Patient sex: F
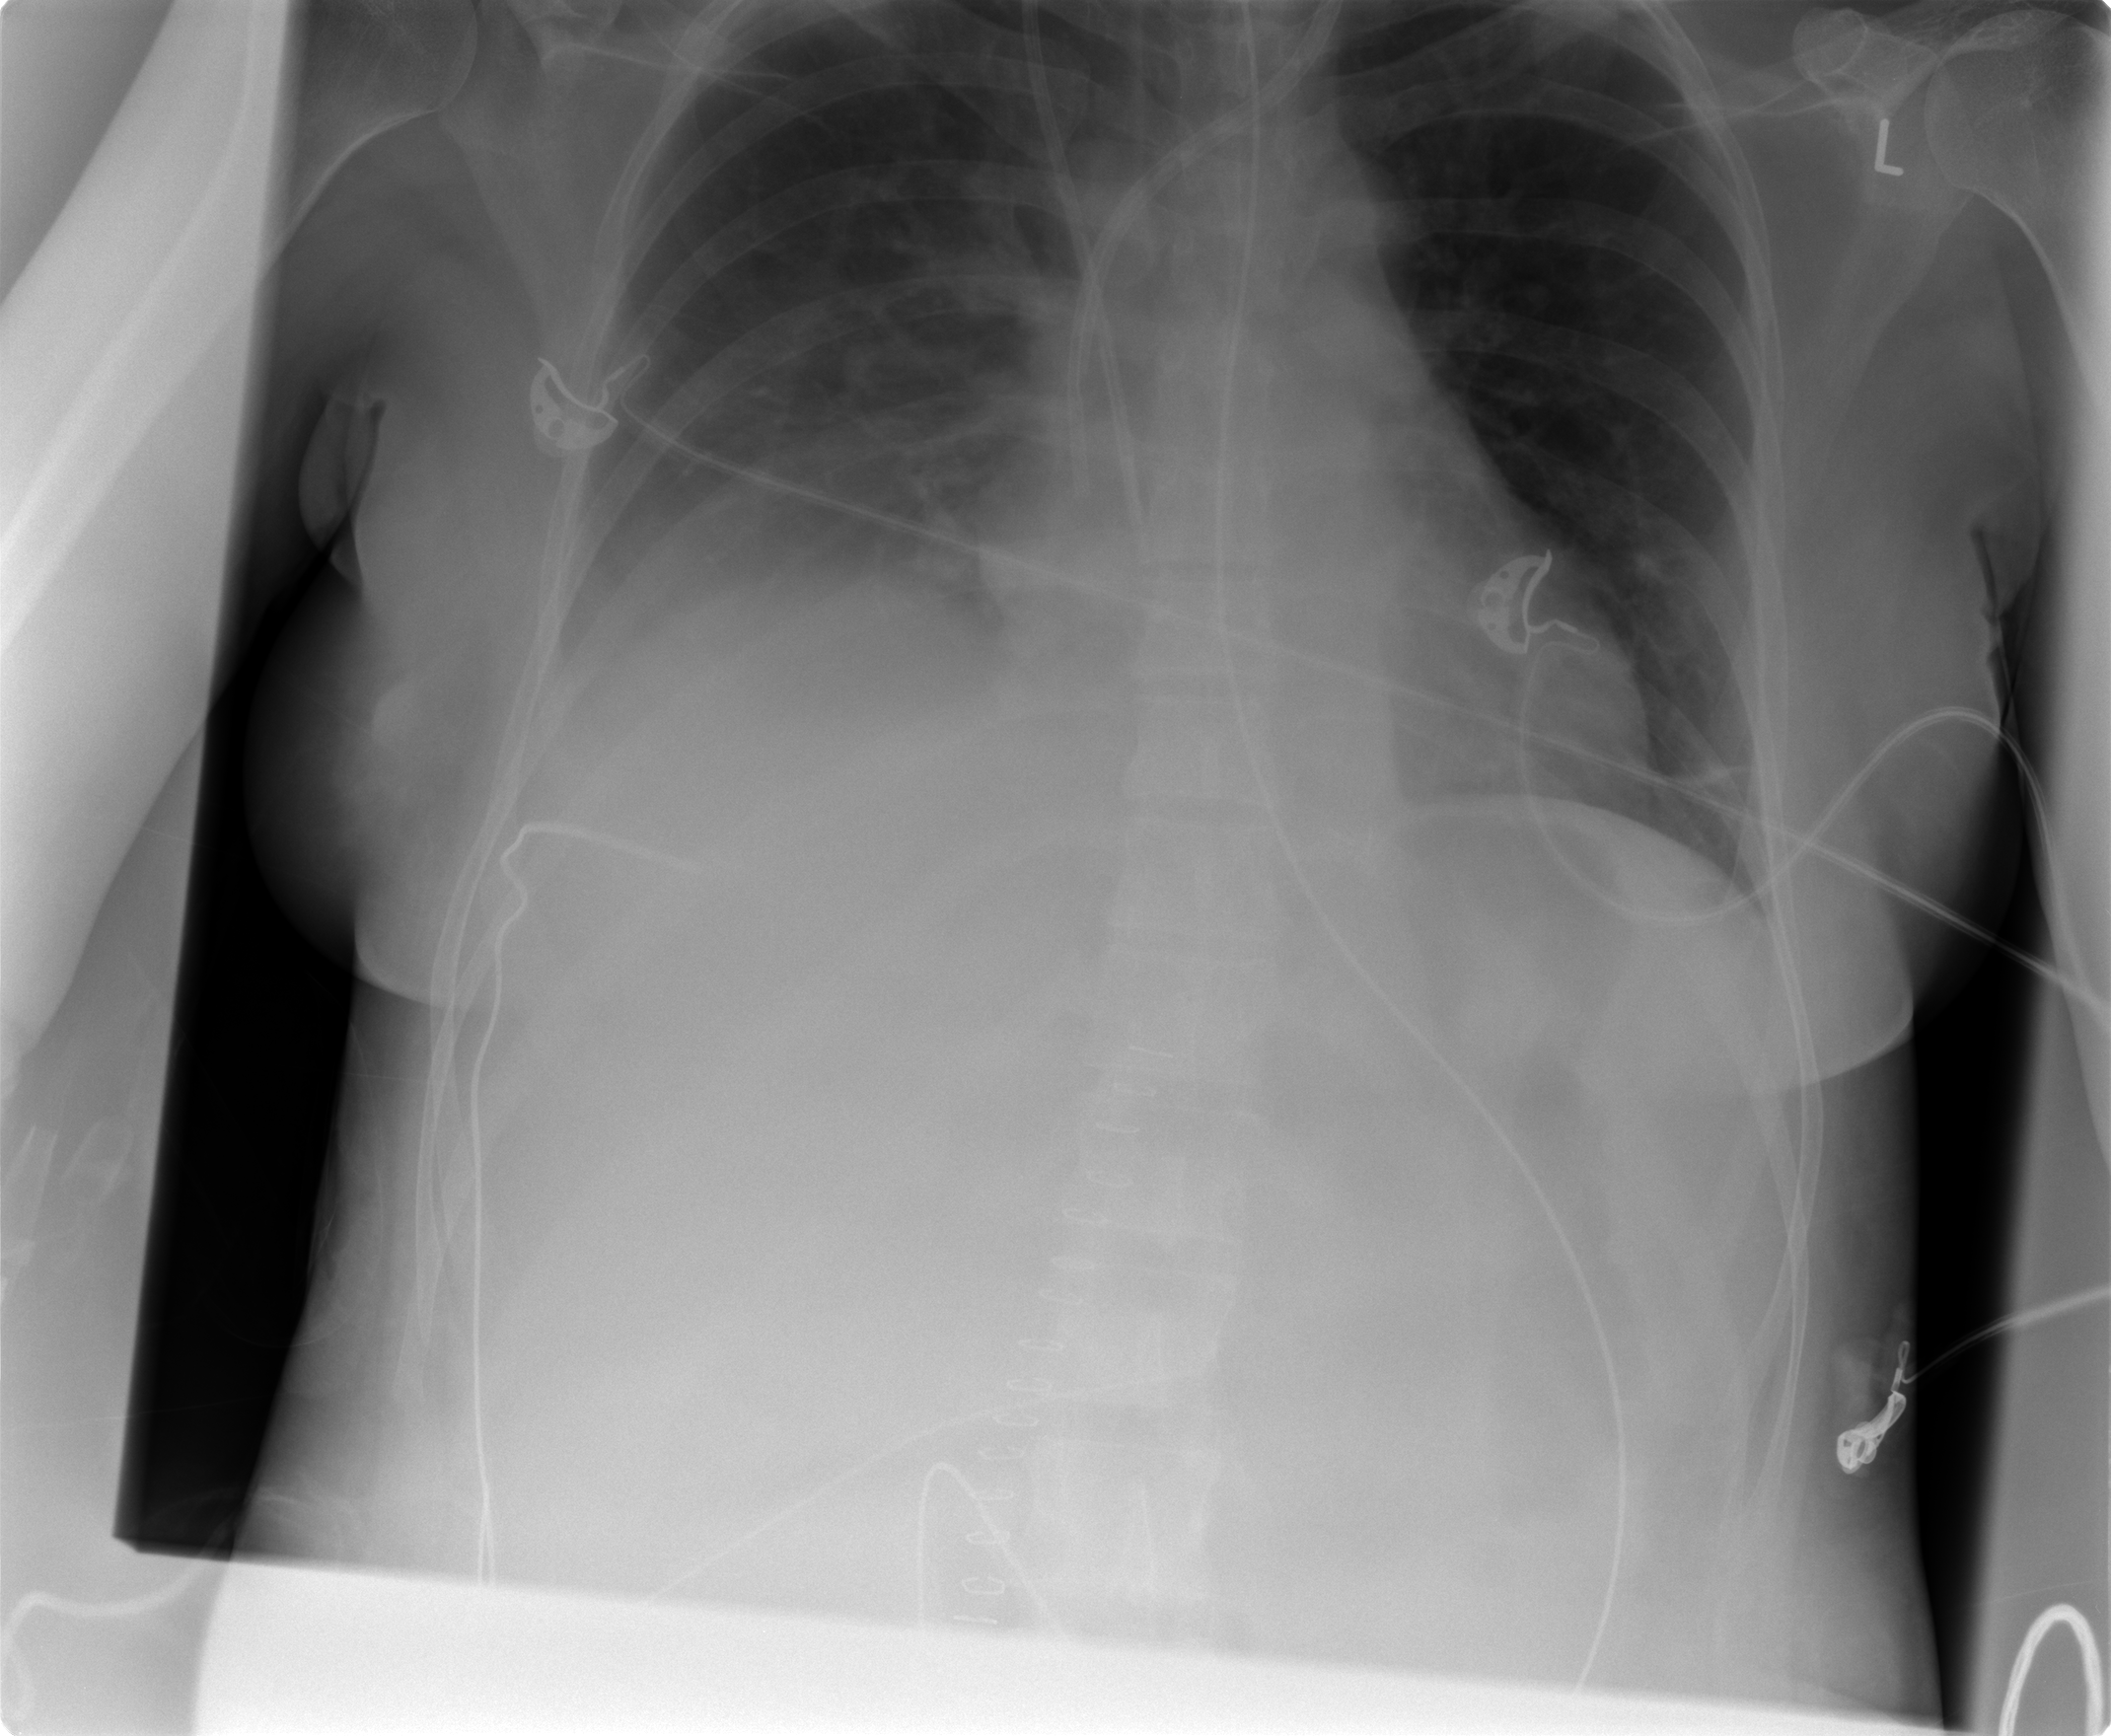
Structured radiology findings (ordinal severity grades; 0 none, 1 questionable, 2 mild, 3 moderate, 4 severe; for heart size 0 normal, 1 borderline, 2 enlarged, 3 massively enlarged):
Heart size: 0
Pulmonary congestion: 0
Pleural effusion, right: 1
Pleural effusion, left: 2
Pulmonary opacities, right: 0
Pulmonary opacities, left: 0
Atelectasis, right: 1
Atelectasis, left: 2